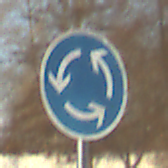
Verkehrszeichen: Kreisverkehr
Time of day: MorningAfternoon
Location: Outdoor (Suburban)
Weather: PartlyCloudy
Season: NotSpecified
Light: Natural